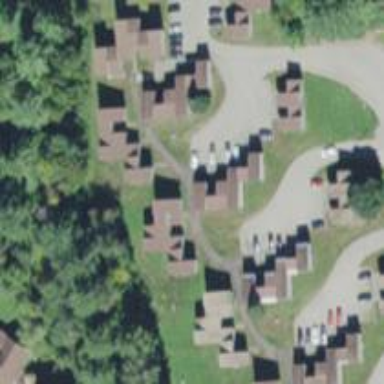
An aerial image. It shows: Dormitory building.